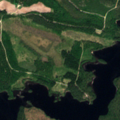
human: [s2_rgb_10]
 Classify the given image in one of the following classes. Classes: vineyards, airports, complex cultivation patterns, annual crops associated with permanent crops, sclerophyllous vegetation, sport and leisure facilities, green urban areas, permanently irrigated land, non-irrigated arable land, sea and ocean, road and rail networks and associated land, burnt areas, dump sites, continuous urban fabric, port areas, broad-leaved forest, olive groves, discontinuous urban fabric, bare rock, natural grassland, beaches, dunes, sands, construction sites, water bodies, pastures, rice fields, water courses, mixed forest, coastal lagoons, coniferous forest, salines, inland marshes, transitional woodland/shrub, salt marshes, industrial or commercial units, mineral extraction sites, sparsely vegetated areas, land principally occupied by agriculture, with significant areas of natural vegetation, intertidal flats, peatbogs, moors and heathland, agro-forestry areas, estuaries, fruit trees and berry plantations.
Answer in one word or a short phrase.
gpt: coniferous forest, mixed forest, water bodies